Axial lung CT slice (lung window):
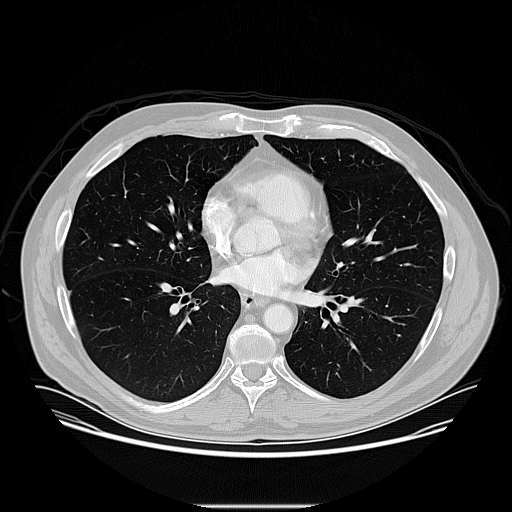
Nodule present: no